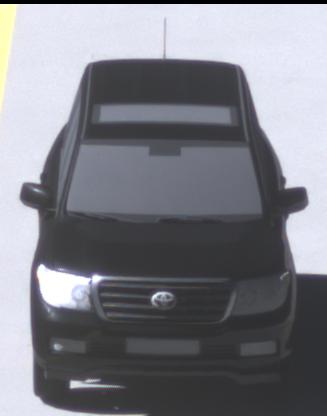
Make: Toyota
Model: Land Cruiser V8 4.7
Detailed model: Land Cruiser V8 (J20)
Model produced from: 2008/03
Model produced until: 2009/11
Doors: 5
Color: black
Road condition: dry road
Daytime: midday
Contrast: high contrast